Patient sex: F
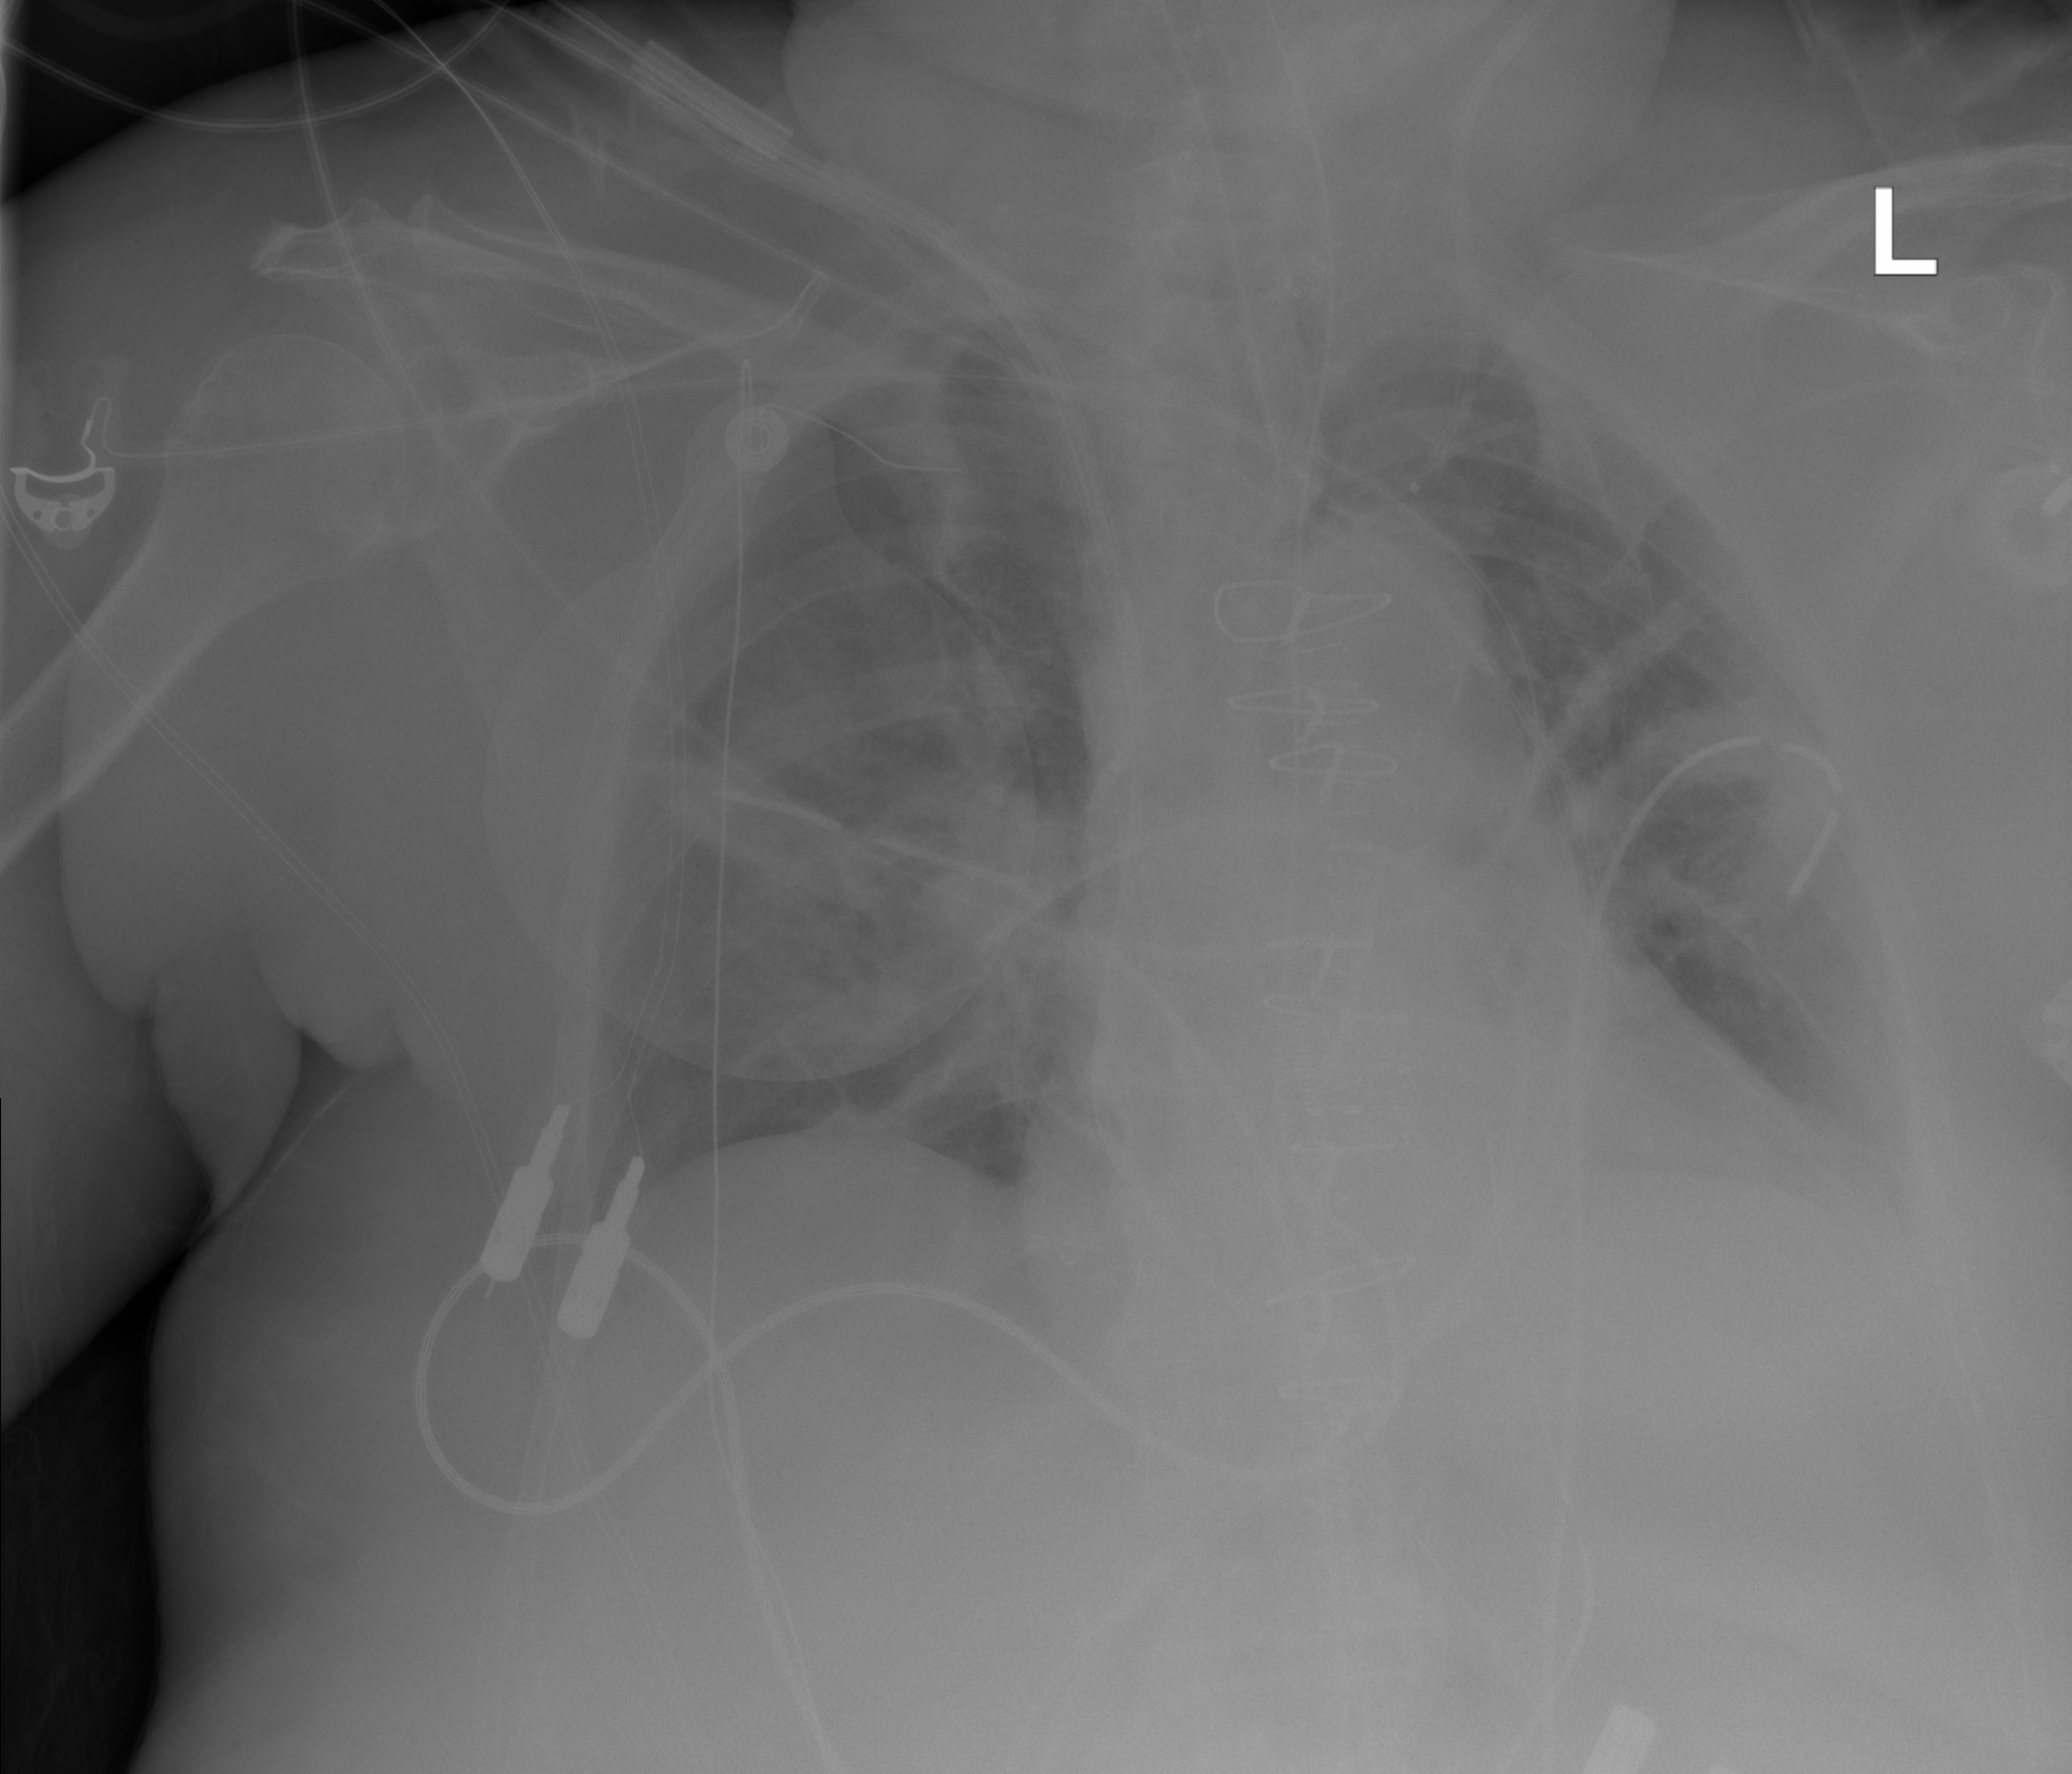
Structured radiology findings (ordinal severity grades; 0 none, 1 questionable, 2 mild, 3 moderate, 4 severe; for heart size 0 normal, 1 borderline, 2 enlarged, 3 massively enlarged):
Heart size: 2
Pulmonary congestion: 2
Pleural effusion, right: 0
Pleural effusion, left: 2
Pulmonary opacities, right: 2
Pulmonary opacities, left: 2
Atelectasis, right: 2
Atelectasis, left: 2